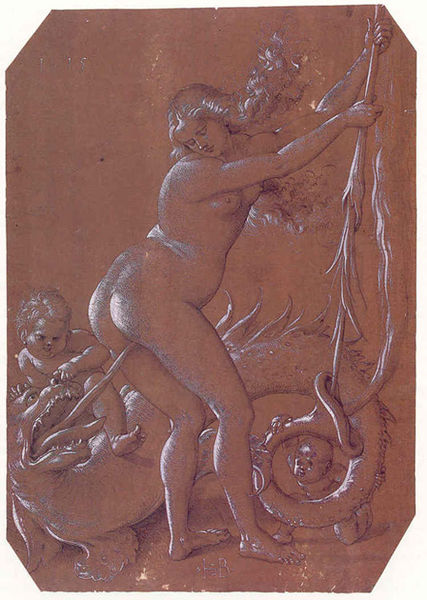
Titel: Nackte junge Hexe und fischgestaltiger Drache
Künstler: Hans Baldung
Standort: Karlsruhe
Institution: Staatliche Kunsthalle Karlsruhe
Schlagwörter: akt, kampf, nackt, weiß, mädchen, braun, busen, frau, rücken, zeichnung, blick, rot, hinrichtung, rauch, haare, lange haare, kind, locken, kinder, engel, helldunkel, putte, putto, schwanz, schweif, brüste, hintern, stab, grafik, fight, hands, red, white, arm, dick, female, hair, lady, nose, old, woman, two, brown, erotik, erotisch, nacktheit, gesäss, knabe, nakt, sex, jungfrau, schlange, mythologie, verführung, hand, zähne, anzüglich, schmerz, teufel, zeus, angel, fighting, hell, naked, nude, nudity, rape, maul, zunge, begierde, eros, girl, nature, venus, boy, child, feet, chiaroscuro, flowing, drawing, amor, mother, devil, saint, züngeln, rötel, ungeheuer, drachen, drache, lecken, falle, rope, breast, children, cherub, monster, human, butt, raubtier, animal, eye, legs, fire, breasts, lindwurm, stacheln, grausam, long hair, horn, baby, paint, escape, kids, dragon, bronze, humans, erotic, hanging, stick, kid, sexuell, höhungen, violence, porno, grab, beast, trumpet, anus, vagina, vine, befriedigung, sepia, pole, babies, fear, weapon, ass, übergewichtig, bosom, spear, nymph, fat, one, ordinär, poison, nakes, attack, naked woman, po, eve, pornography, wolf, tongue, belly, punishment, boobs, tits, lizard, behind, teeth, dragin, crocodile, weird, buttocks, mom, sin, rear, wax, curles, plump, lito, lick, curled, licking, pussy, litograph, kinky, faru, liane, nackte frau, rüssel, renacentist, nekkid, relieve, anal, nsfw, two babties, two babies, violenc, toungue, hans baldung grien, sae creature, beglückend, schmer